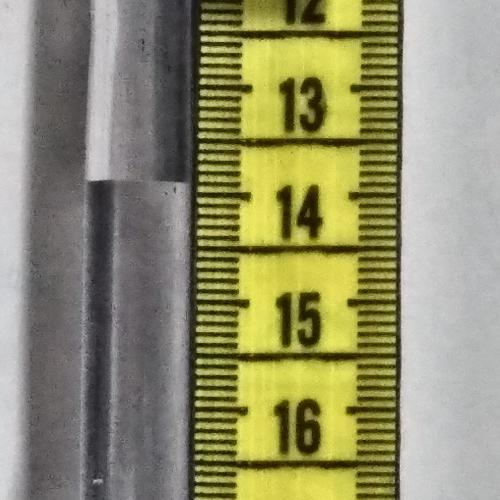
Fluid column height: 13.9 cm